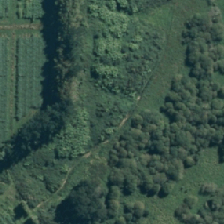
Land cover: low_producing_grassland